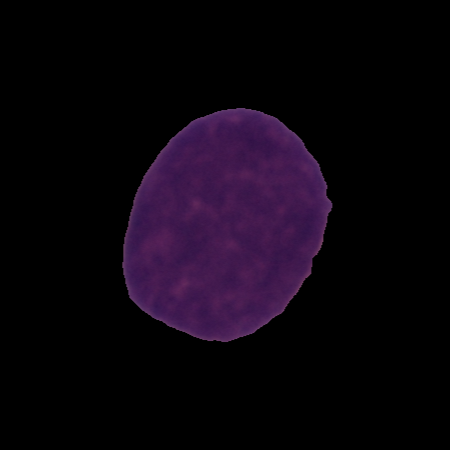
Label: cancer